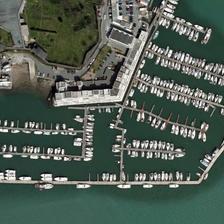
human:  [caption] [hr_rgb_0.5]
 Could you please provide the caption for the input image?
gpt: many boats are in a port near a wharf .

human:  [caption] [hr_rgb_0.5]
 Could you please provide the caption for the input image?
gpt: many boats are in a port near a wharf .

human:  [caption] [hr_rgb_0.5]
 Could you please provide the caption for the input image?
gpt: many boats are in a port near a wharf .

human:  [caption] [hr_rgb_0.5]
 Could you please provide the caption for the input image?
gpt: many boats are in a port near a wharf .

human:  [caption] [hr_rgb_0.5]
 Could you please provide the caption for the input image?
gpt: many boats are in a port near a wharf .